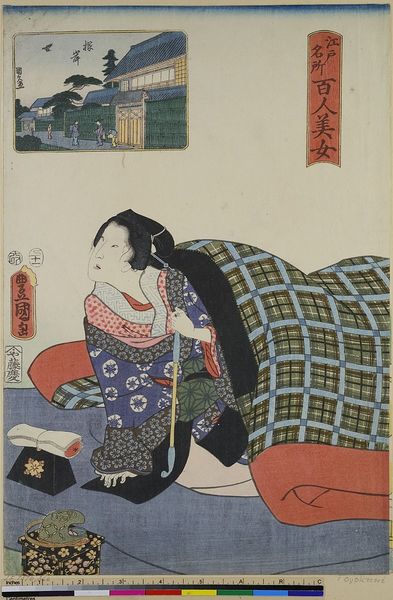
Titel: Negishi, aus der Serie: 100 Schönheiten in berühmten Orten in Edo
Künstler: Utagawa Kunisada
Standort: Hamburg
Institution: Museum für Kunst und Gewerbe Hamburg
Schlagwörter: blau, vogel, grün, fenster, frau, kleid, schwarz, tür, weiss, zimmer, dach, rot, karo, muster, anzug, wand, gesicht, bild, morgen, boden, haare, decke, holzschnitt, japan, schrift, liegen, witwe, bett, bettdecke, japanisch, matratze, schriftzeichen, tor, asien, geisha, druckgraphik, druckgrafik, poster, bettzeug, zeit, farbholzschnitt, kimono, futon, schlafanzug, florales muster, edo, reproduktionen, druckerzeugnisse, hasus